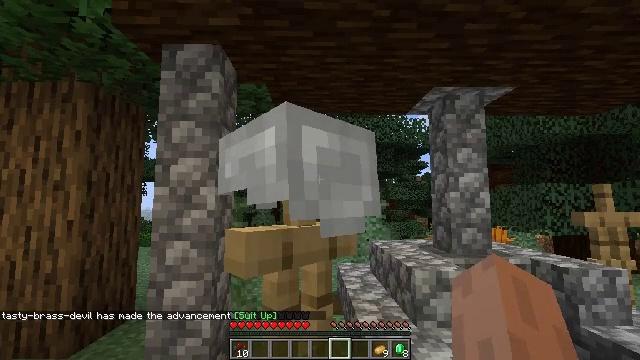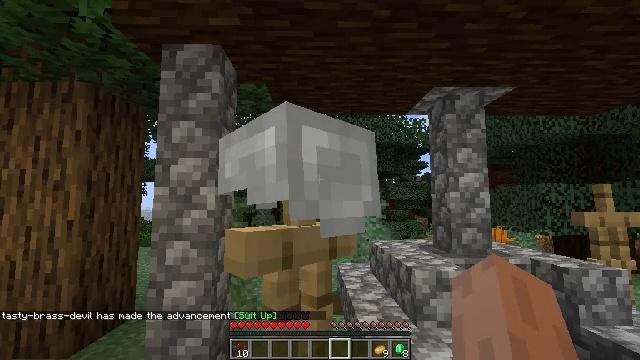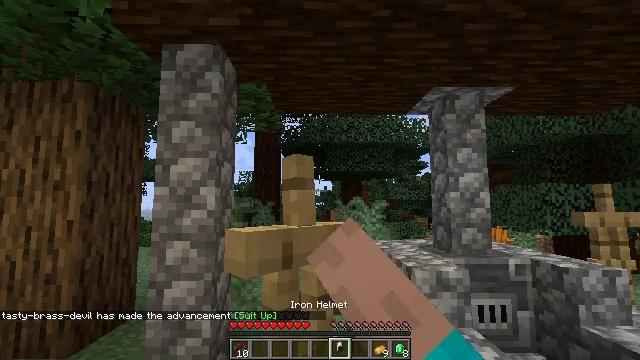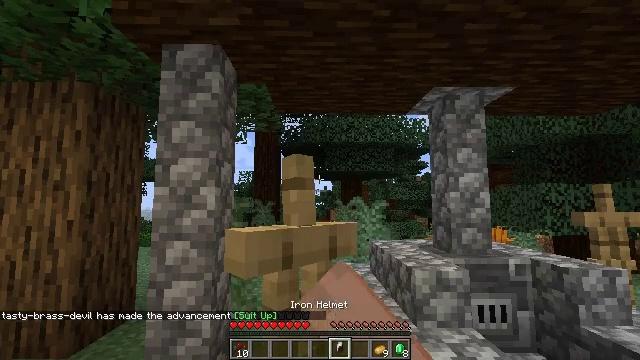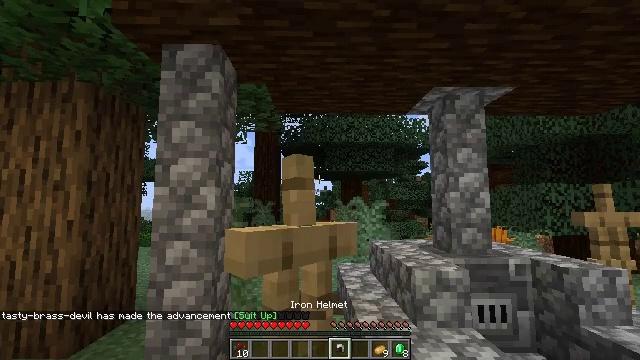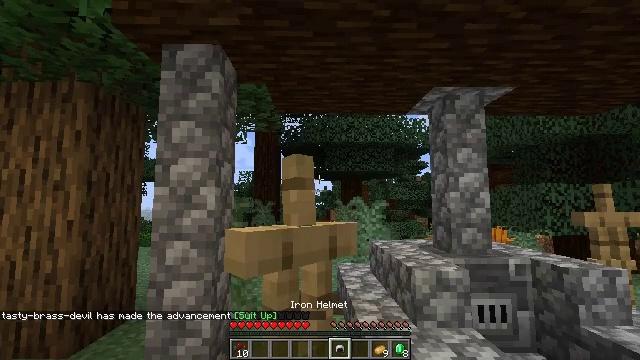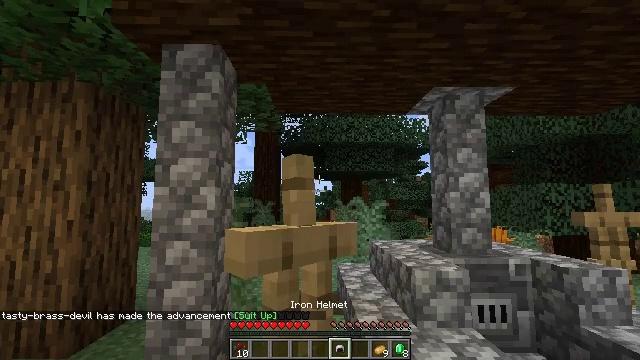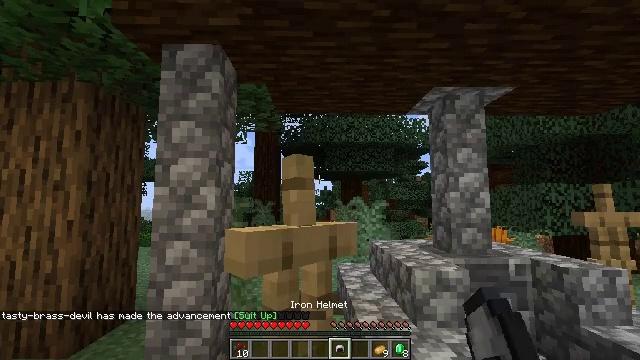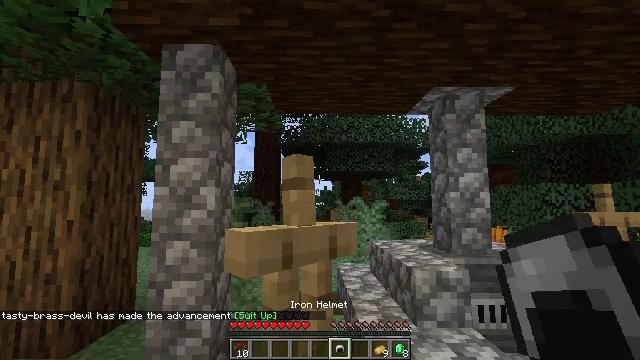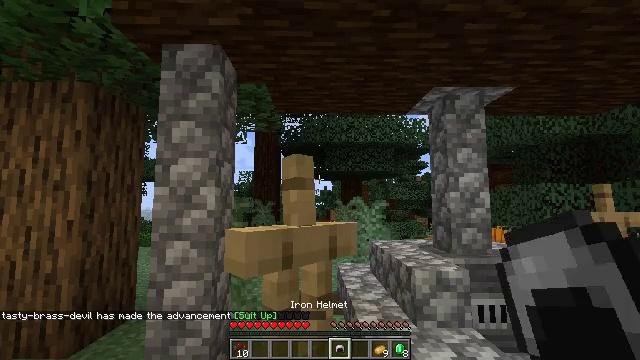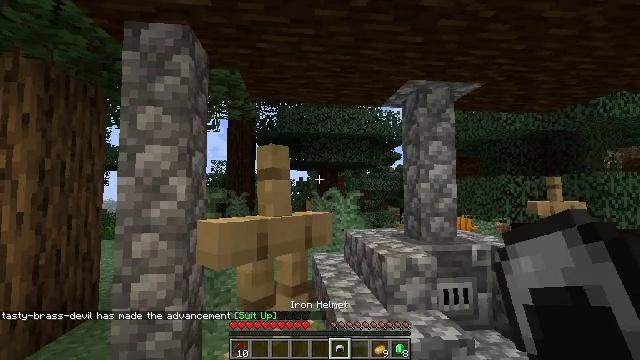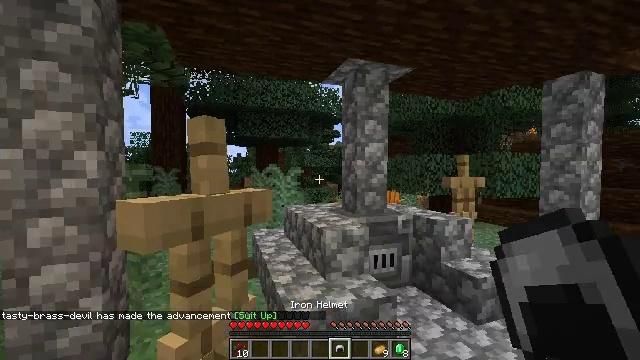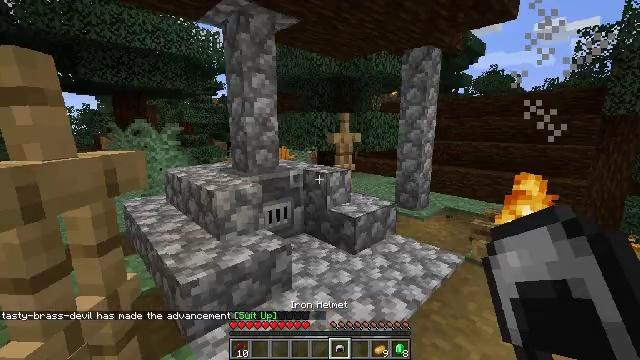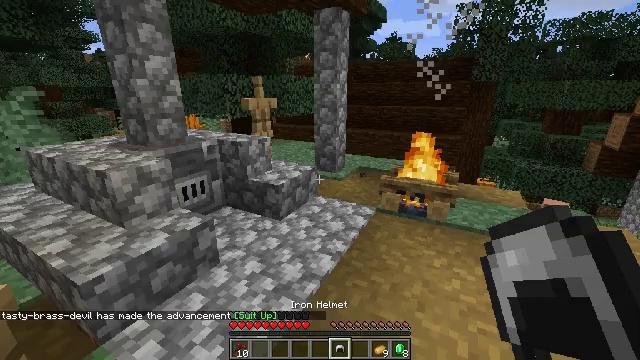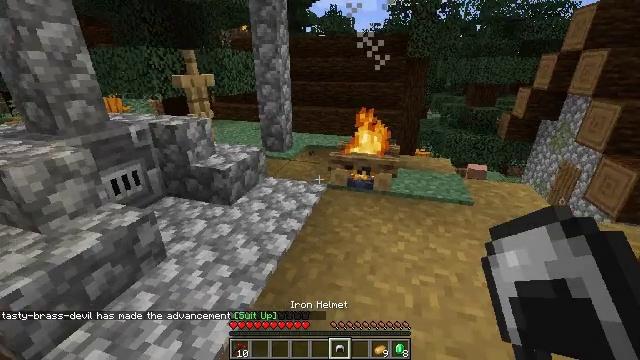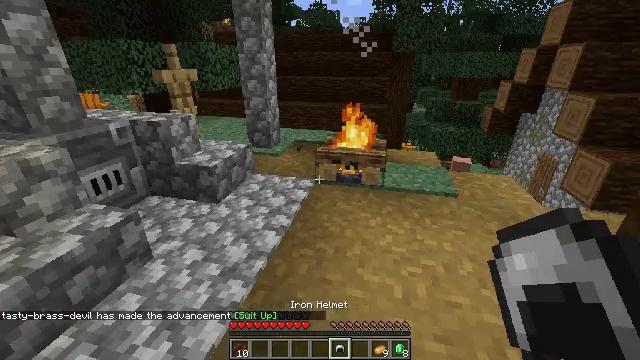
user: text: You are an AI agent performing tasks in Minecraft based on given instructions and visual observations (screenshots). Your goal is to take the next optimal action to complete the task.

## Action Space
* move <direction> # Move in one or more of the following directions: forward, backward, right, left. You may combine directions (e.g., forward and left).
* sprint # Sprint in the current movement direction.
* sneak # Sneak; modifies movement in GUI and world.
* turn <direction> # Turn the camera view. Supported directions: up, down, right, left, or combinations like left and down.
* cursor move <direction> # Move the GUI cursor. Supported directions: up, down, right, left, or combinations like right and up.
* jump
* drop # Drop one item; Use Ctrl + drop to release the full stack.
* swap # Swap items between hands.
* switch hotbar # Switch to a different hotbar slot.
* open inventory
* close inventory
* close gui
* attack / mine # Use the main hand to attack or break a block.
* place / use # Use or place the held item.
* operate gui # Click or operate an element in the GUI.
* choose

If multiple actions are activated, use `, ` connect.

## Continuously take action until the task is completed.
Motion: motion action
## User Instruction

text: Mine the purple carpet for reuse.
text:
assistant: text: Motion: no_op
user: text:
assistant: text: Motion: no_op
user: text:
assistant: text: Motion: no_op
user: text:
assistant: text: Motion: no_op
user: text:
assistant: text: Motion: no_op
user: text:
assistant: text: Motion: no_op
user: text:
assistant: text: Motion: no_op
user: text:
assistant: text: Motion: no_op
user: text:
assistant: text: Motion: no_op
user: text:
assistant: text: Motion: turn right and down
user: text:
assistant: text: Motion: turn right and down
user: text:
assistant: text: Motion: turn right and down
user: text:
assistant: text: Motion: turn right and down
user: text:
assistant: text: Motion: turn right and down
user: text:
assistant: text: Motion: turn right and down
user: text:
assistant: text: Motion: no_op
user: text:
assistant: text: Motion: no_op
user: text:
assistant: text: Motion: no_op
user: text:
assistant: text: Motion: close inventory
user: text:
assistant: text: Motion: close inventory
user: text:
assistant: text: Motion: close inventory
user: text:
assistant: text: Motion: close inventory
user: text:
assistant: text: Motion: open gui
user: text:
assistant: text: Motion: no_op
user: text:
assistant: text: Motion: no_op
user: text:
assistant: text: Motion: sneak
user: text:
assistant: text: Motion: sneak
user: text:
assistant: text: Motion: sneak
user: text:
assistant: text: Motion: sneak
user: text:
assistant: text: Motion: sneak